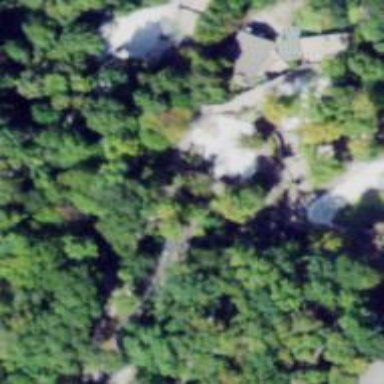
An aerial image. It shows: Water slide attraction.